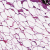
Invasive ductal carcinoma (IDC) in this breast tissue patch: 0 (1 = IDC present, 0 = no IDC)